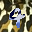
Label: 4